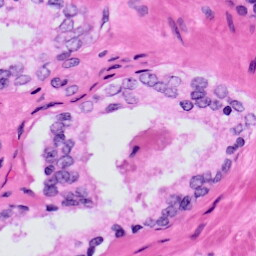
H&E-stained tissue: Prostate